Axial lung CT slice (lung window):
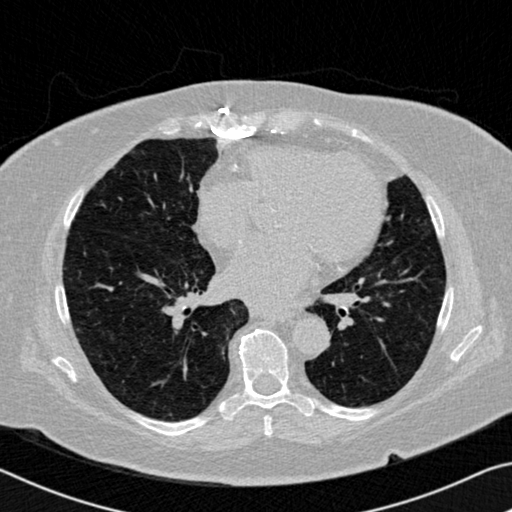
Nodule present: no